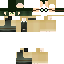
A female human skin with pale skin, wearing brown long hair dressed in a blue hoodie and black pants, featuring a closed mouth.